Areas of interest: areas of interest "Shopping Mall"
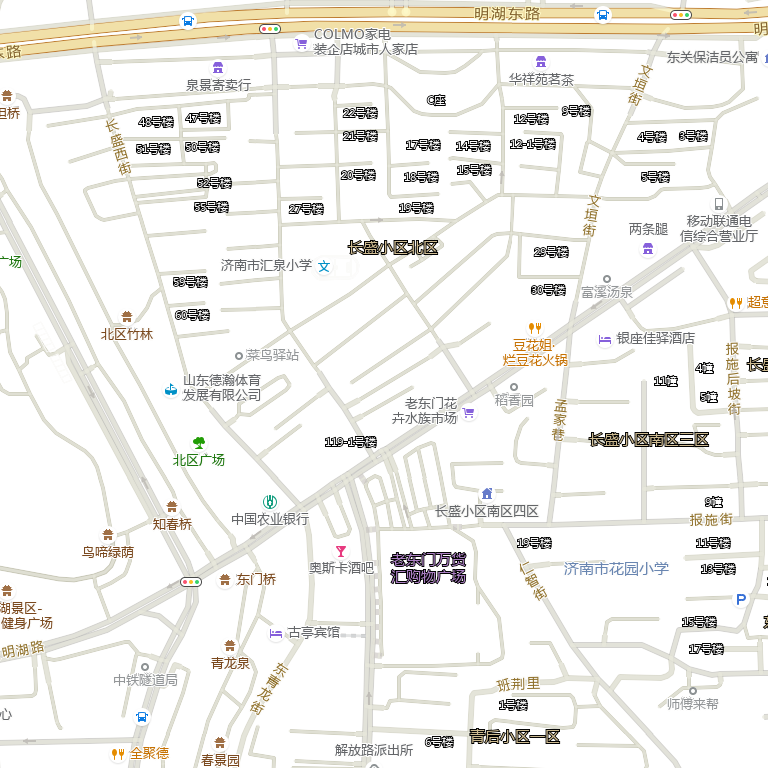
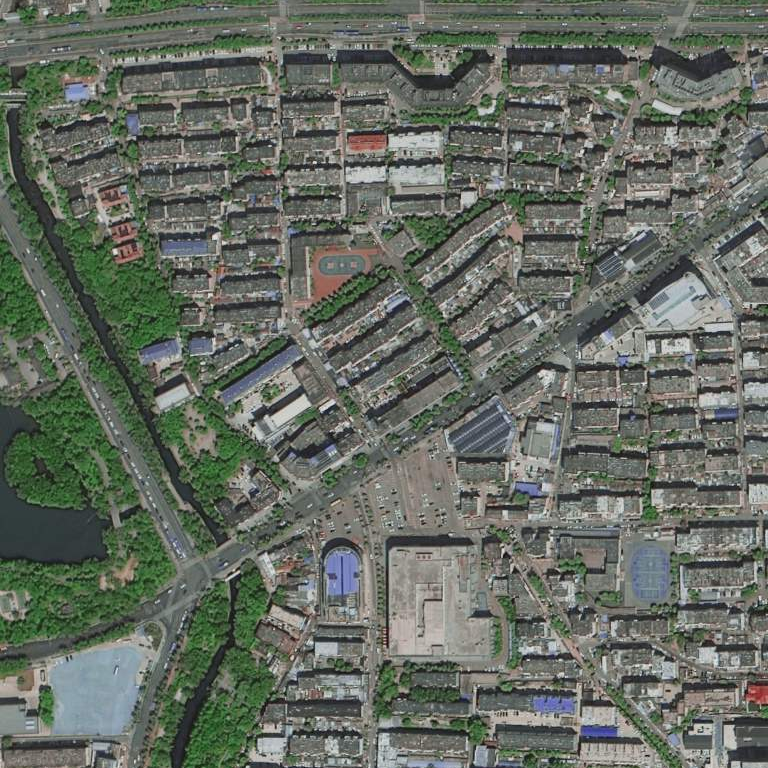